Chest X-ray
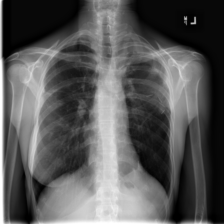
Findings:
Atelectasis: negative
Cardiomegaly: negative
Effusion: negative
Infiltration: negative
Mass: negative
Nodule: negative
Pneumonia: negative
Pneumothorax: negative
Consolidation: negative
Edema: negative
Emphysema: negative
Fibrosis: positive
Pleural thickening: negative
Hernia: negative